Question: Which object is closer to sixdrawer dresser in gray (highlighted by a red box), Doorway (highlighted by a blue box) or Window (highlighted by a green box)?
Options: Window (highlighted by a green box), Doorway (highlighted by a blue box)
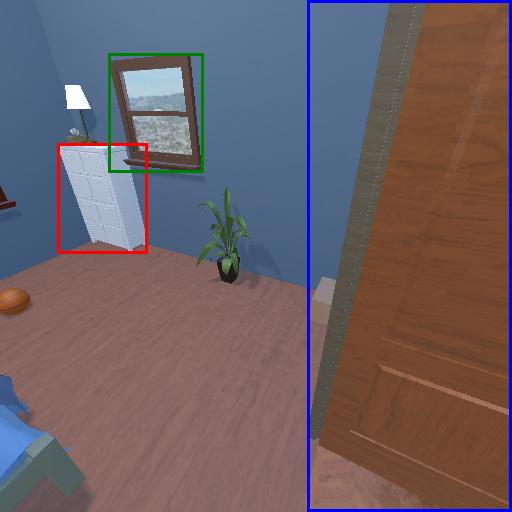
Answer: Window (highlighted by a green box)